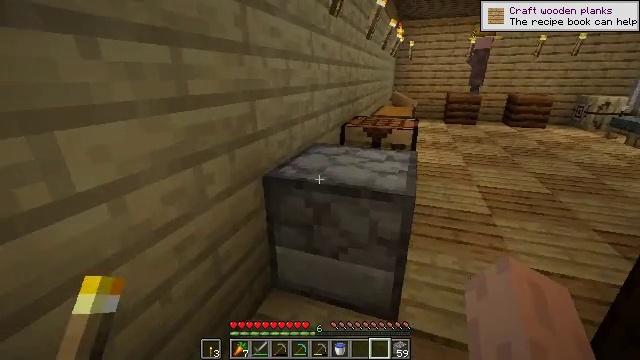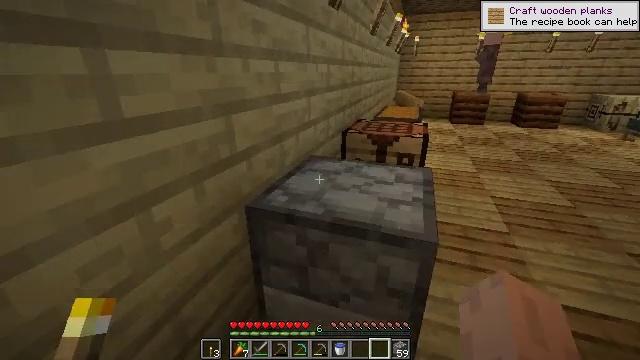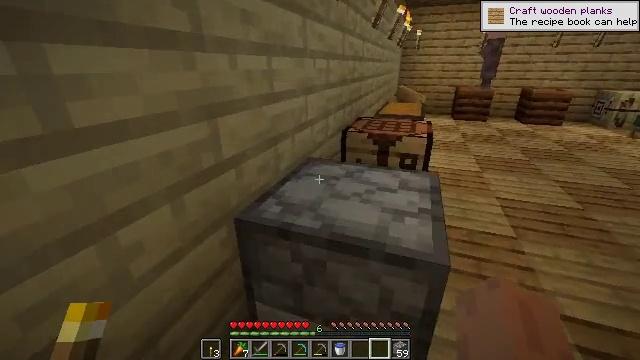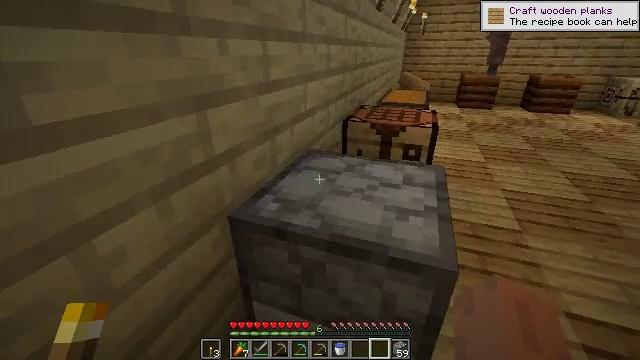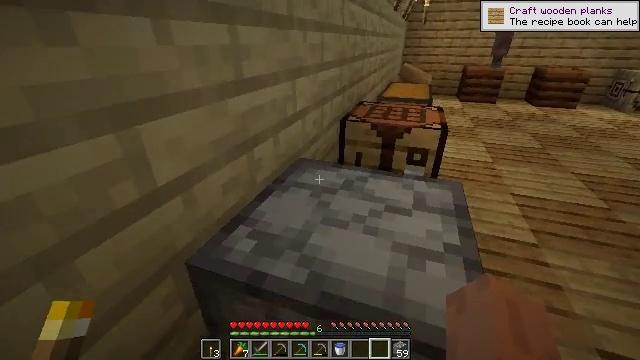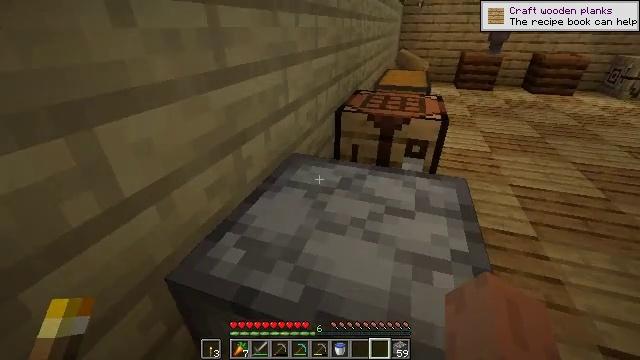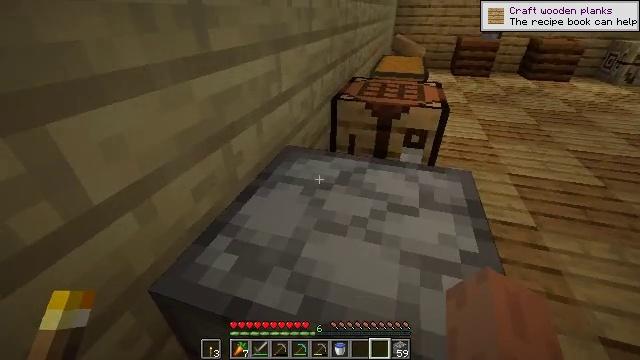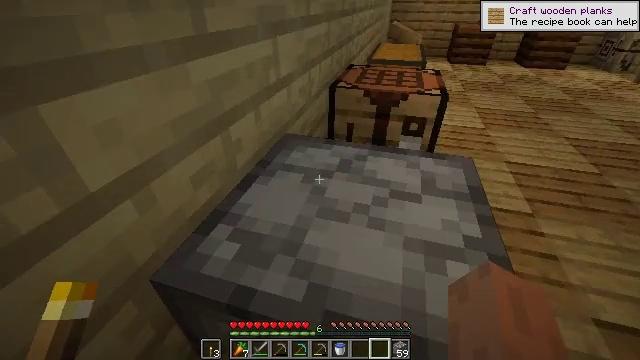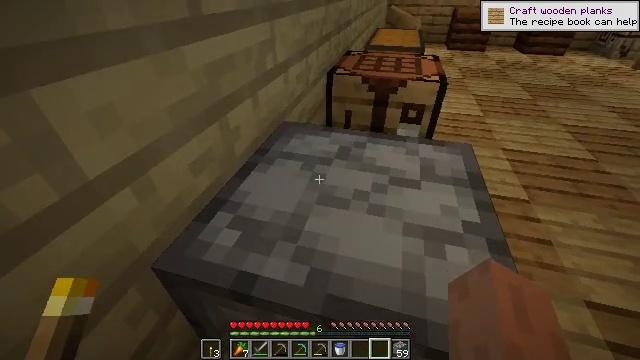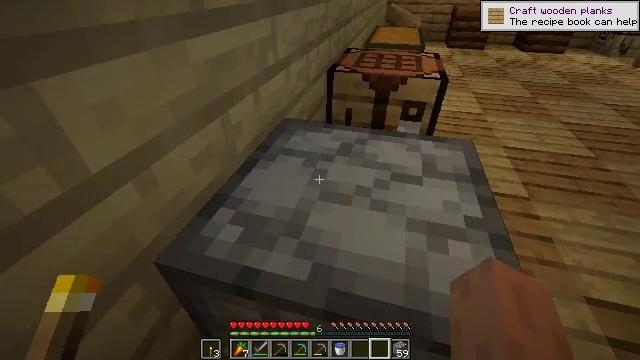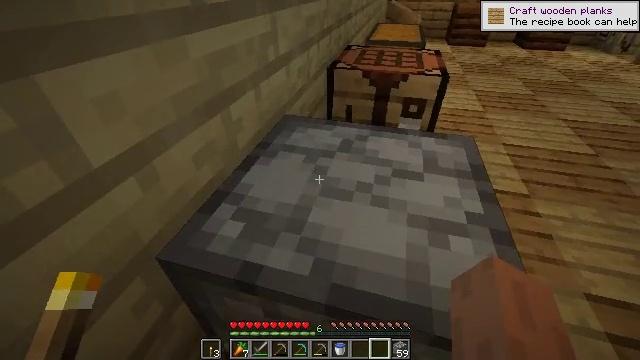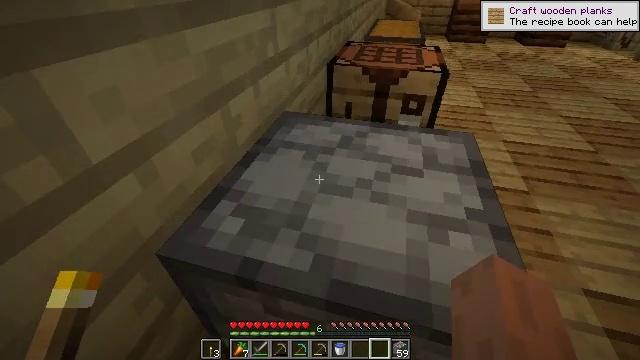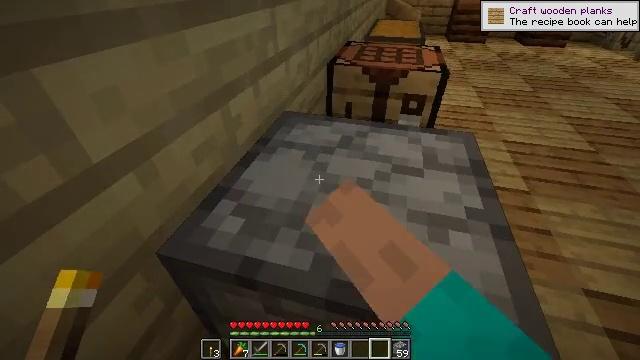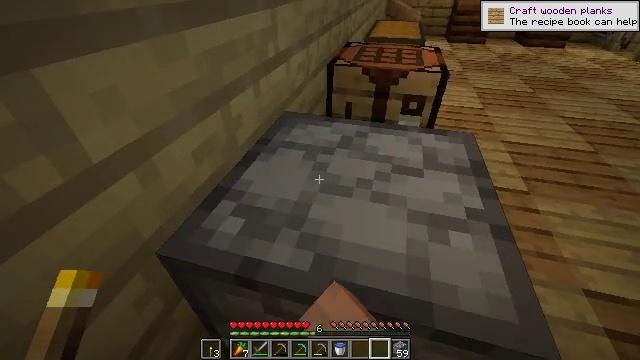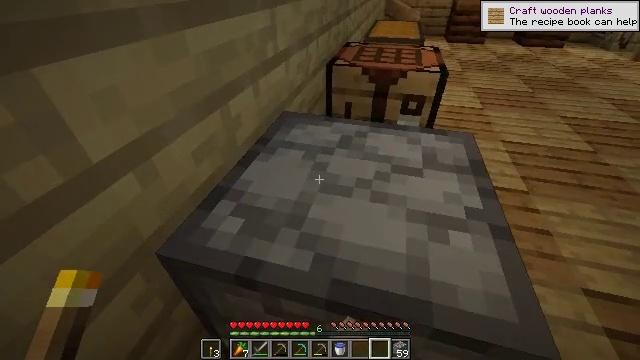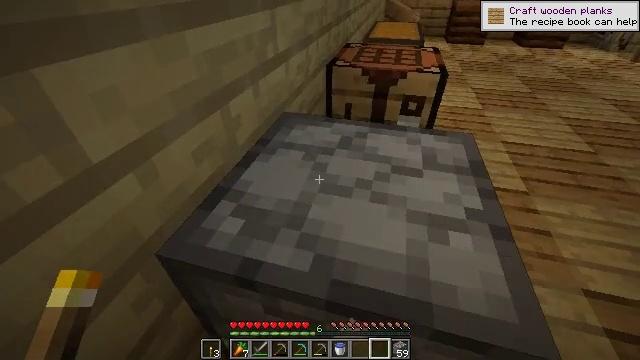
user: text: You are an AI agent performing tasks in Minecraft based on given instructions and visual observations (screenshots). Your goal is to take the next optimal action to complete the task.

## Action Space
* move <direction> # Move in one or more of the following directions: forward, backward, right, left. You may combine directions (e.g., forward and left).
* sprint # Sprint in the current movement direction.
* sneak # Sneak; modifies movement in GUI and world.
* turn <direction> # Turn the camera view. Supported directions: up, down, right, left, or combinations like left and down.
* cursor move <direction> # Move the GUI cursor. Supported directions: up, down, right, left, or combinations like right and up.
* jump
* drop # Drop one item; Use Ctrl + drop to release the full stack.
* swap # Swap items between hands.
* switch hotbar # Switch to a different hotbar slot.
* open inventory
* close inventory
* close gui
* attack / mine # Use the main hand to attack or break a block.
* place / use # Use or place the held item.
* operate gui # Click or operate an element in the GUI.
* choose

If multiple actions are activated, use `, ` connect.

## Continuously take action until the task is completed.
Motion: motion action
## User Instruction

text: Open the crafting table to make a diamond sword.
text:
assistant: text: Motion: move forward
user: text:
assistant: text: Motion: move forward, turn down
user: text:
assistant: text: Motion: move forward, turn down
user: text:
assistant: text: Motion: move forward, turn down
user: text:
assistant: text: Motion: turn right and down
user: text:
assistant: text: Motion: turn right and down
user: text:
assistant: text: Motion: turn right and down
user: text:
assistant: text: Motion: turn down
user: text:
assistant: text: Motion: no_op
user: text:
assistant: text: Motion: no_op
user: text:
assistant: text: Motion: use / place
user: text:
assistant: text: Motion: use / place
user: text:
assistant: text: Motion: use / place
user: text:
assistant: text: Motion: no_op
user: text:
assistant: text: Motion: no_op
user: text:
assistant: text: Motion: open gui
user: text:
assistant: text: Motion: no_op
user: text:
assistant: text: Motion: no_op
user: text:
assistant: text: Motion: no_op
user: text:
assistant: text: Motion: no_op
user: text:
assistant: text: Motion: no_op
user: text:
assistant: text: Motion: cursor move right
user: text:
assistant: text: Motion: cursor move right
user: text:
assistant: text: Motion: no_op
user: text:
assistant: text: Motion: no_op
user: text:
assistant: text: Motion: no_op
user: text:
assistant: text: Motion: no_op
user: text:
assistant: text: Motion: no_op
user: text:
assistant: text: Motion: no_op
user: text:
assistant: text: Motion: no_op